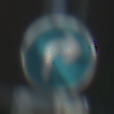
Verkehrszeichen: VorgeschriebeneFahrtrichtungRechts
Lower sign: MehrspurigeFahrzeugeFrei8
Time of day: Midday
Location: Outdoor (Suburban)
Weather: Clear
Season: NotSpecified
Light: Natural